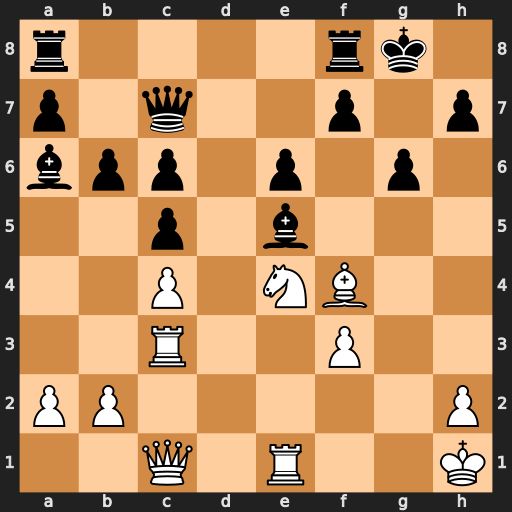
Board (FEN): r4rk1/p1q2p1p/bpp1p1p1/2p1b3/2P1NB2/2R2P2/PP5P/2Q1R2K
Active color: w
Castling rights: -
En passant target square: -
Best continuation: Nf6+ Bxf6 Bxc7